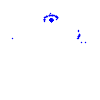
Particle: kaon